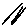
Label: line